Current action and preconditions to check: path_clear

Your task: For each precondition in the list above, predict whether it will hold at this action.

Consider the current scene as observed from the mobile robot's camera, and analyze the predicted future states of all dynamic agents (e.g., people, animals, vehicles, or any moving entities) within the NEXT SECOND.

IMPORTANT: Only answer "very likely" if you are absolutely certain—based on strong, clear evidence—that a dynamic agent will violate the precondition in the predicted future state. Do NOT answer "very likely" for unlikely, ambiguous, or low-probability risks.

Ask yourself for each precondition: Is there a high probability, with clear and convincing evidence, that the predicted future states of any dynamic agent will interfere with the predicted future state of the currently executing action within the NEXT SECOND, causing that precondition to fail?

Assess the risk level based on these predictions. Use "likely" or "very likely" if motions create a clear risk of interference.

Use "neutral" or "improbable" if agents are nearby but their predicted paths are clearly diverging or non-conflicting.

Failure Risk Categories: "very improbable", "improbable", "neutral", "likely", "very likely"

Answer Format: Output ONLY the probability_of_failure value from these categories: "very improbable", "improbable", "neutral", "likely", "very likely"

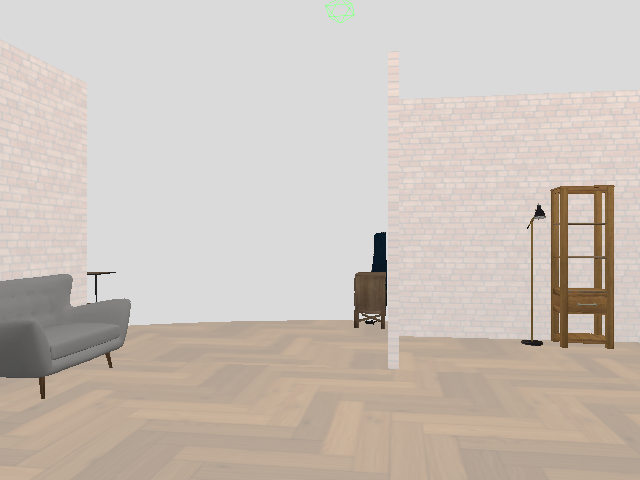

Answer: very improbable